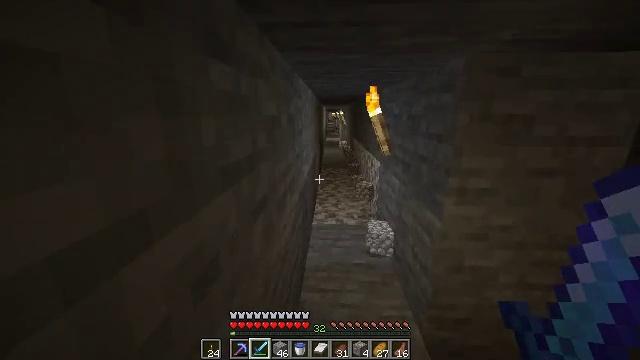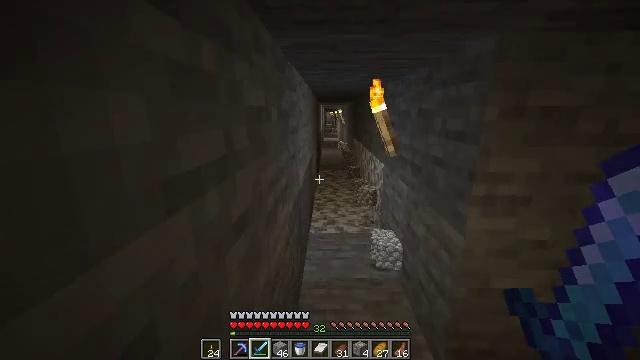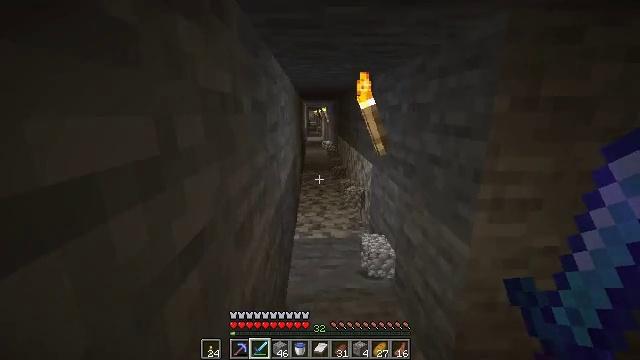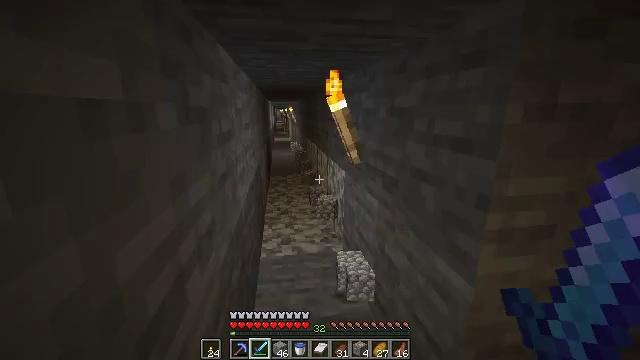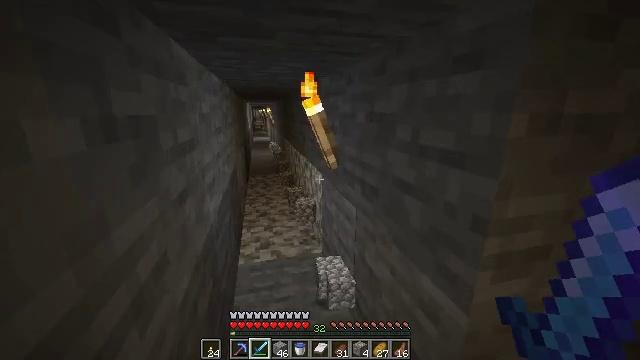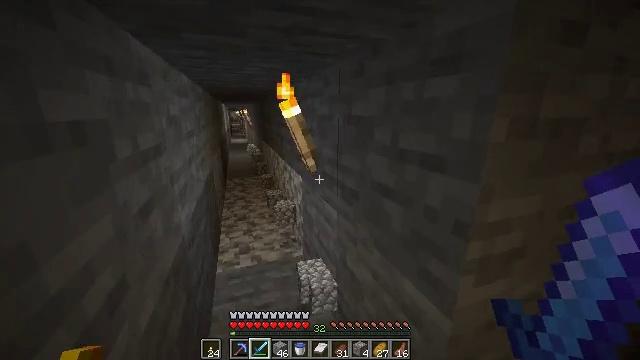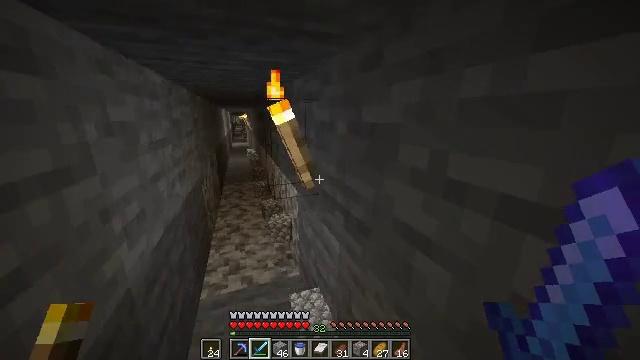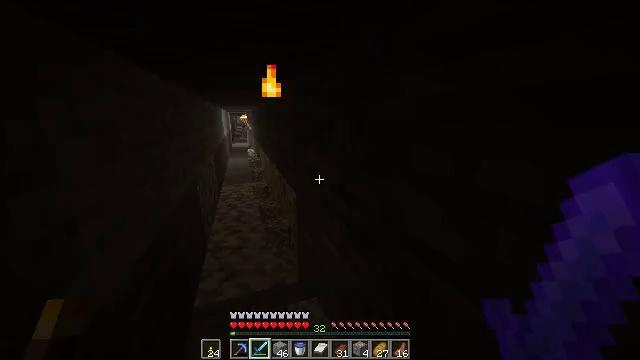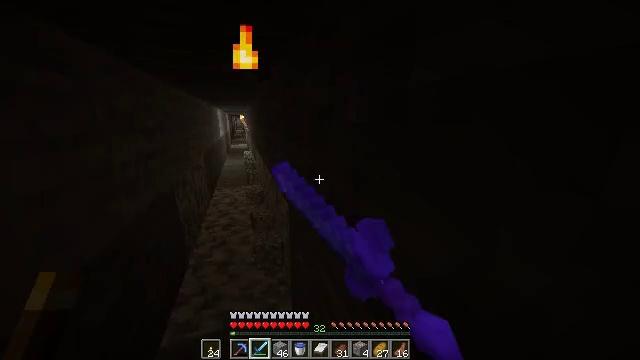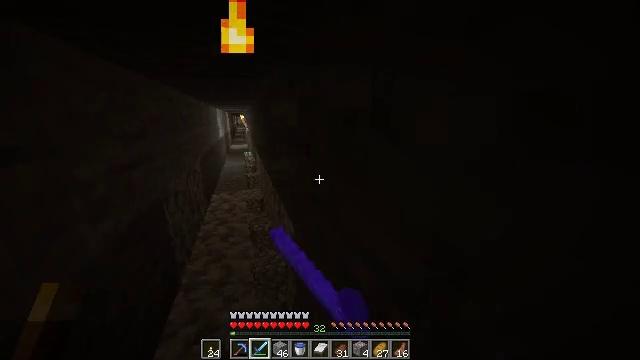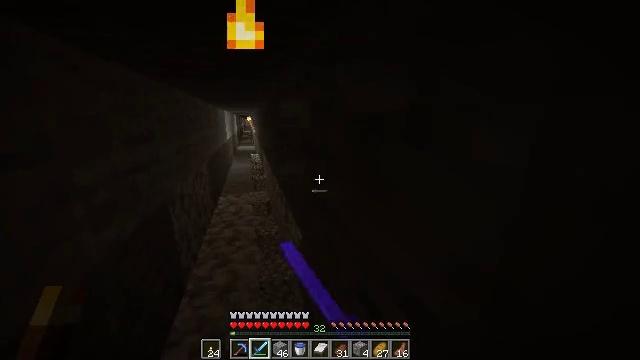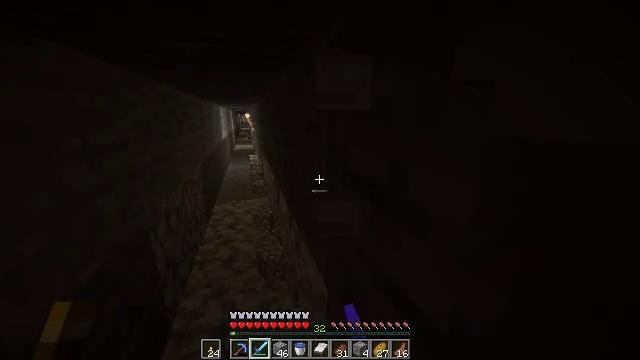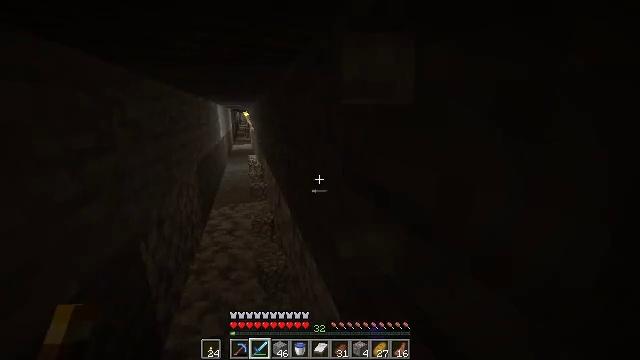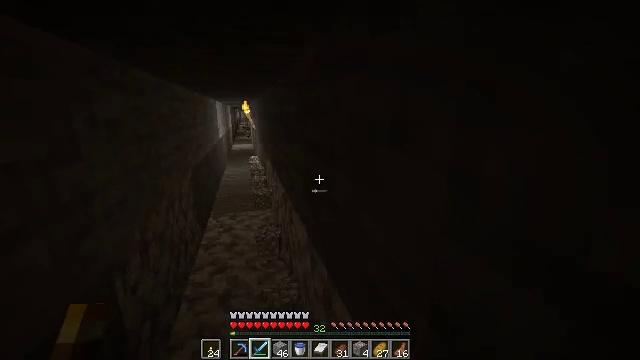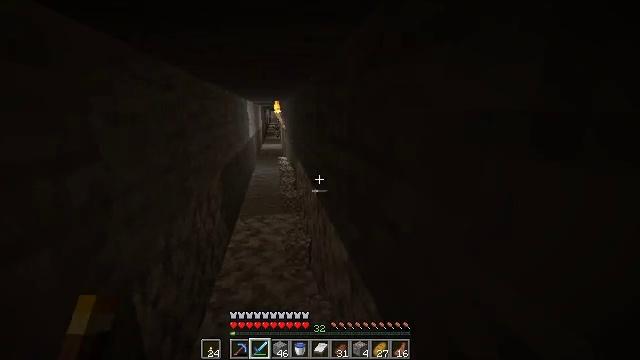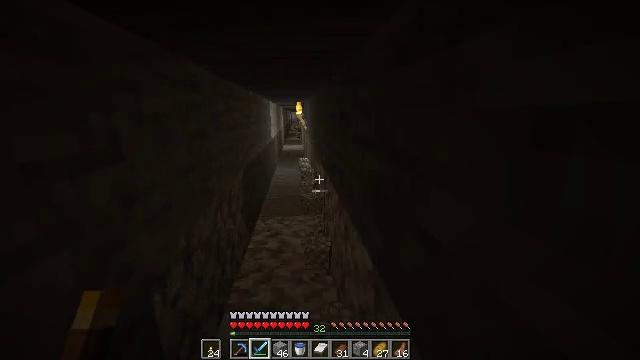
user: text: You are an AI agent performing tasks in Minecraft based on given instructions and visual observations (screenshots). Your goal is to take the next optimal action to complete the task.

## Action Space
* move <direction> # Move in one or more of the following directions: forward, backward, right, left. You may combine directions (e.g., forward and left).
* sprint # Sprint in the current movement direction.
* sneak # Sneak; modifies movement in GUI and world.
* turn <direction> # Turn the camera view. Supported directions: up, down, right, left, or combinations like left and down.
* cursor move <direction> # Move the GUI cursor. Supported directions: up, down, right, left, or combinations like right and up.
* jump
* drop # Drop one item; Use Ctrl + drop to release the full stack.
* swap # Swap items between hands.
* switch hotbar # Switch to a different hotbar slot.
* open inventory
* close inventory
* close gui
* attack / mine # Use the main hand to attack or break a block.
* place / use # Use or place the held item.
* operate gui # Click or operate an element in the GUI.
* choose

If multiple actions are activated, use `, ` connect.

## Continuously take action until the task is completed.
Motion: motion action
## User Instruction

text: Break the wall torch for relocation.
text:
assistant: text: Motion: move forward, sprint
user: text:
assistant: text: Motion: move forward, sprint, turn right
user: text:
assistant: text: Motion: move forward, sprint, turn right
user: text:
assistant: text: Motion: move forward, sprint, turn right
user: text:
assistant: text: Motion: move forward, sprint, turn right
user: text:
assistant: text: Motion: move forward, sprint
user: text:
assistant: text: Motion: move forward, sprint, attack / mine
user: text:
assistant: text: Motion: move forward, sprint, attack / mine
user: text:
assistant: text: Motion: move forward, sprint, attack / mine
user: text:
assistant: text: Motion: move forward, sprint, turn left
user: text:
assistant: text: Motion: move forward, sprint
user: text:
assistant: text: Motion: move forward, sprint
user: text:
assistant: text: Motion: move forward, sprint
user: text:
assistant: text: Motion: move forward, sprint, turn left
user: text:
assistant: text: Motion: move forward, sprint, turn left
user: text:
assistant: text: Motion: move forward, sprint, turn left
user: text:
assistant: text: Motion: move forward, sprint, turn left
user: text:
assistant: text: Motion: move forward, sprint, turn left
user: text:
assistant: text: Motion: move forward, sprint, turn left
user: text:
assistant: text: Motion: move forward, sprint, turn left
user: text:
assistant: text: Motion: move forward, sprint
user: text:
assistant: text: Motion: move forward, sprint
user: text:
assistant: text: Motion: move forward, sprint
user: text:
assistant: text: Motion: move forward, sprint
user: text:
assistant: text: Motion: move forward, sprint, turn right and up
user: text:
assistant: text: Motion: move forward, sprint, turn right and up
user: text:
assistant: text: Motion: move forward, sprint
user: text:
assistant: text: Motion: move forward, sprint
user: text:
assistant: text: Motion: move forward, sprint
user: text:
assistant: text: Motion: move forward, sprint